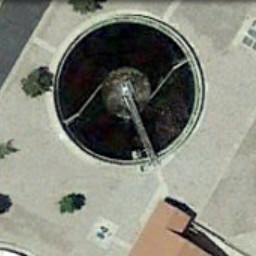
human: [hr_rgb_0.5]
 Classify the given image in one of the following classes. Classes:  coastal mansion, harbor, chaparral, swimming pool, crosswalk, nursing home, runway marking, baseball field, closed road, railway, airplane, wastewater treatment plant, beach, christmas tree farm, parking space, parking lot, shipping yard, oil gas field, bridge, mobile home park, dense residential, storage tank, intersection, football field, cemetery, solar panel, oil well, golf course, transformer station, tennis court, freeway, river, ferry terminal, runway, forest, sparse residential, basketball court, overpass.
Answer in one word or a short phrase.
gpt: wastewater treatment plant